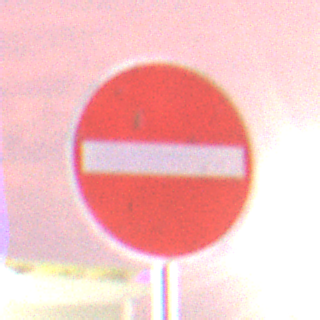
Verkehrszeichen: VerbotDerEinfahrt
Umgebung: Outdoor, Urban
Tageszeit: SunriseSunset
Wetter: PartlyCloudy
Licht: Artificial
Jahreszeit: NotSpecified
Kontrast: HighContrast